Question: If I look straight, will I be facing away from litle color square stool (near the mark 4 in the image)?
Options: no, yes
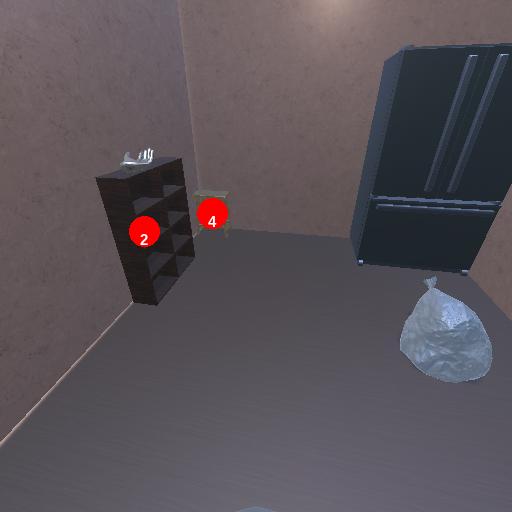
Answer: no